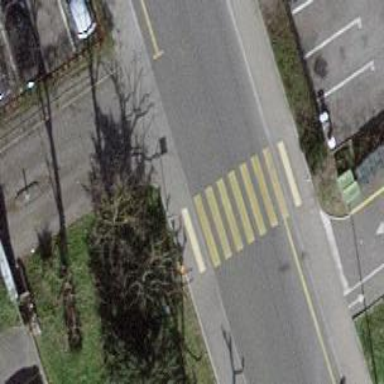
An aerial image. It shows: Uncontrolled zebra crossing with notable zebra markings.